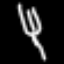
Label: fork